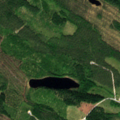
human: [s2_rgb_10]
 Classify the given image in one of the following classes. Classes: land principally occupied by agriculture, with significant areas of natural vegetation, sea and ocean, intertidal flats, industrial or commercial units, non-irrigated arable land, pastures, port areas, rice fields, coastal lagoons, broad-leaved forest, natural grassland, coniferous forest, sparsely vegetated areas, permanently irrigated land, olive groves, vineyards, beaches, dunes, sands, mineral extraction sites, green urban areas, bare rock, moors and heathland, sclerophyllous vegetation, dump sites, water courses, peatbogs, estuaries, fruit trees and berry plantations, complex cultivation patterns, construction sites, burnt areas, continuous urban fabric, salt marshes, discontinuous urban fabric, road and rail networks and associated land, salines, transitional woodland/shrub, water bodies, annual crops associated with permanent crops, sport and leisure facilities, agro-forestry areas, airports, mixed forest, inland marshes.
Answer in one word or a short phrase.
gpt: coniferous forest, mixed forest, transitional woodland/shrub